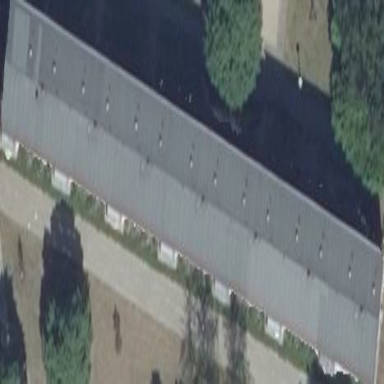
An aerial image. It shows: Oldlace colored apartments with gabled roof made of gray tar paper. The roof orientation is along the building.